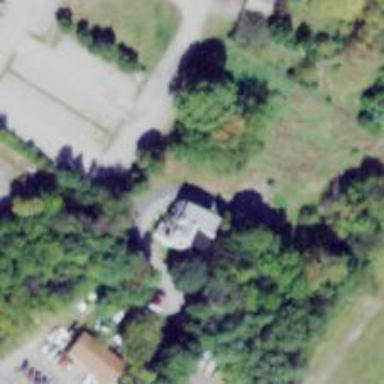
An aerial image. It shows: Driveway.